一年级 · 算术
明家的果园有 8 棵梨树, 6 棵苹果树。两种果树一共有多少棵?

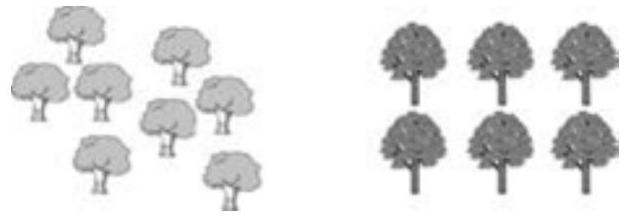
答案: : $8+6=14$ (棵)

答：两种果树一共有 14 棵。